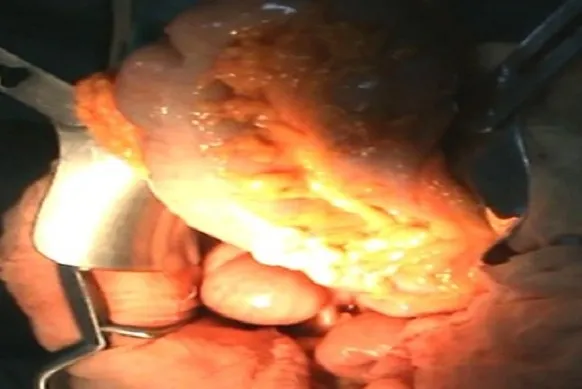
Intra operative view demonstrating transverse colon volvulus. The point of twist was located in the left upper quadrant of the abdomen.
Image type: medical_photograph (other_medical_photograph)